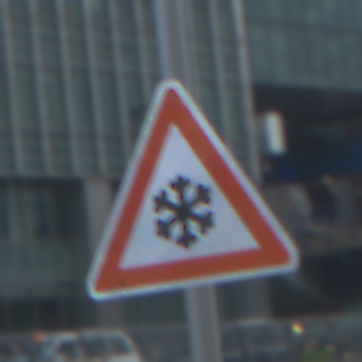
Verkehrszeichen: SchneeOderEisglaette
Umgebung: Outdoor, Urban
Tageszeit: MorningAfternoon
Wetter: PartlyCloudy
Licht: Natural
Jahreszeit: NotSpecified
Kontrast: LowContrast